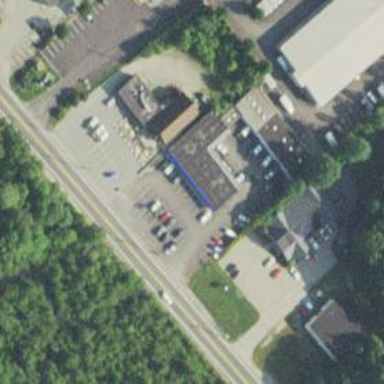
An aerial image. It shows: Rest area on the road.